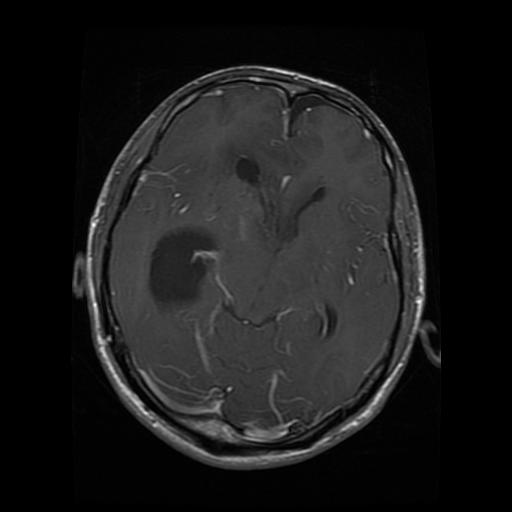
Label: glioma